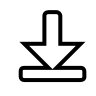
Cursor type: resize_s
OS/theme: linux-notwaita
Variant: white